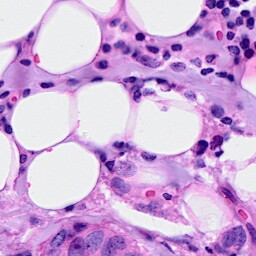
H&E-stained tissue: Breast